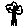
Label: tree